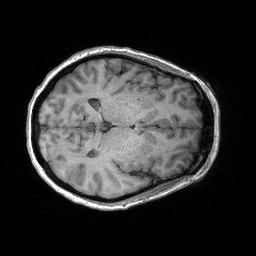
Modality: T1w
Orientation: axial
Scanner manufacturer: siemens
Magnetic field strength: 3 T
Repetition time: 2.3 s
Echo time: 0.00298 s